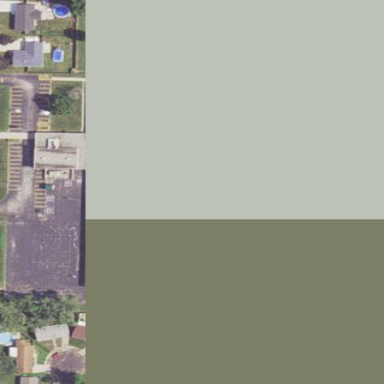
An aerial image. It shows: School.